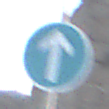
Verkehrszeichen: VorgeschriebeneFahrtrichtungGeradeaus
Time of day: SunriseSunset
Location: Outdoor (Nature)
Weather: Clear
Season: NotSpecified
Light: Natural